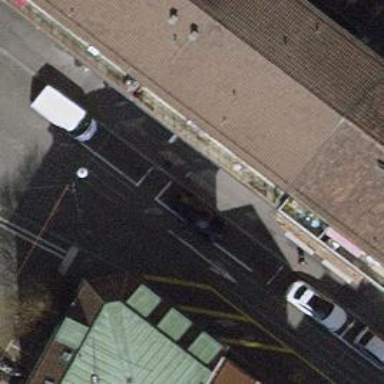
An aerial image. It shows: Beauty shop.